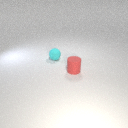
small cyan rubber sphere behind small red rubber cylinder